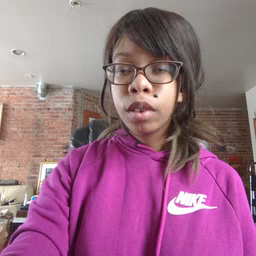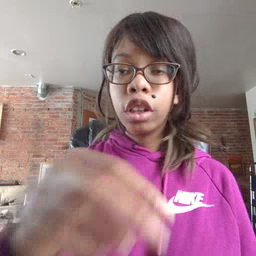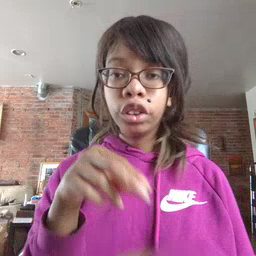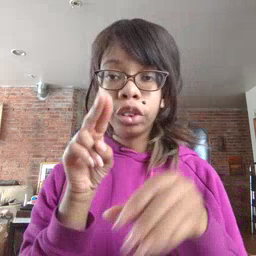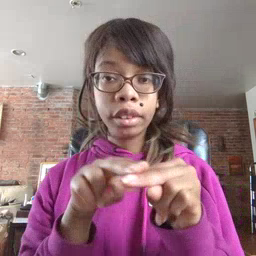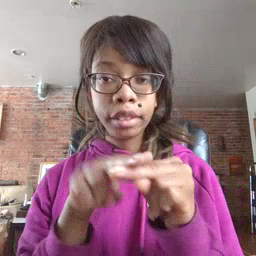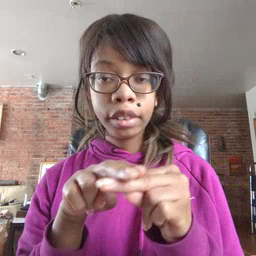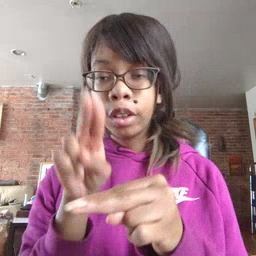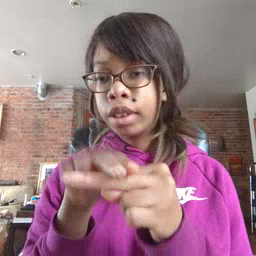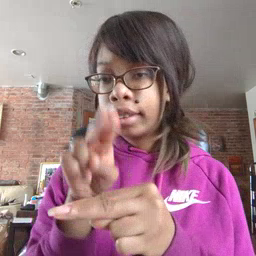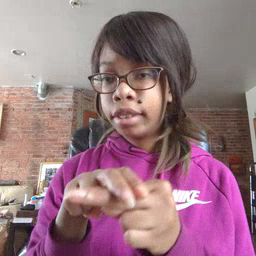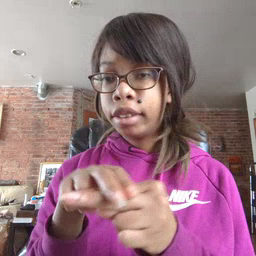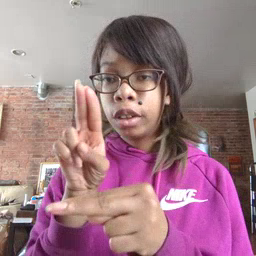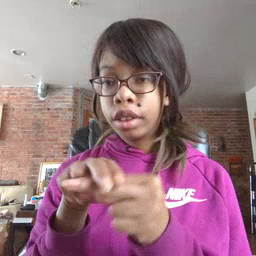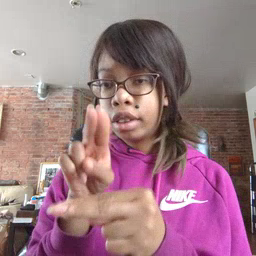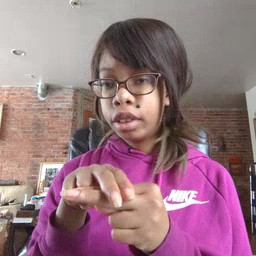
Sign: chair